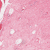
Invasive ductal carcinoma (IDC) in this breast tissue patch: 0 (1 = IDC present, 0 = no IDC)